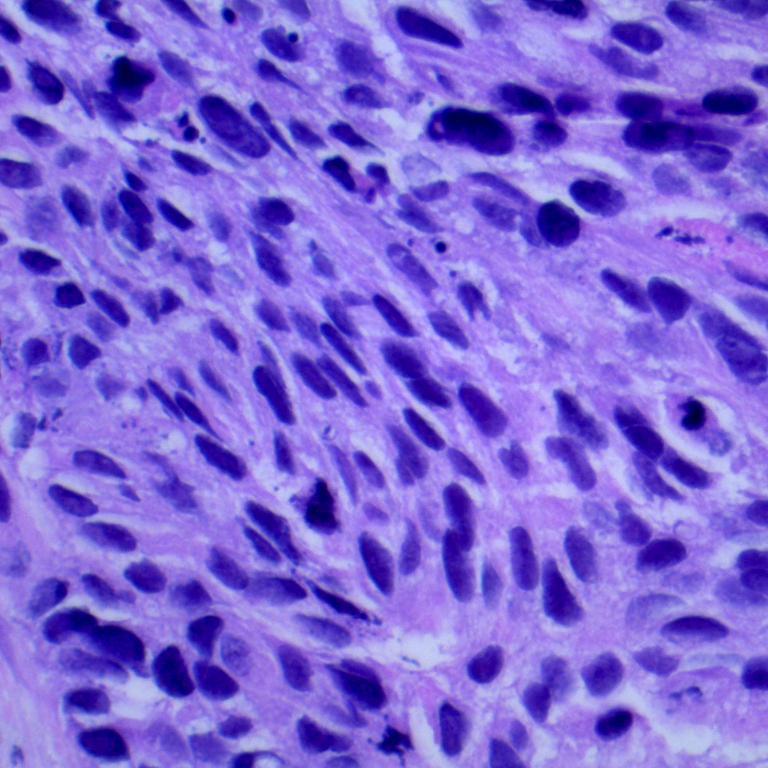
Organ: lung
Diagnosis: squamous carcinomas